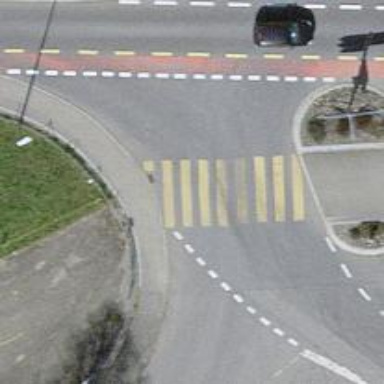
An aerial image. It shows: Kerb barrier.